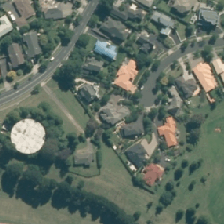
Land cover: urban_parkland